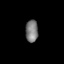
Tissue: prostate
Cell type: T cells
Senescence score: 0.2771
Nuclear area (px): 274
Mean DAPI intensity: 121.708